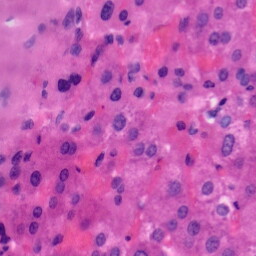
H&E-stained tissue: Liver